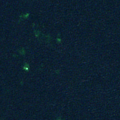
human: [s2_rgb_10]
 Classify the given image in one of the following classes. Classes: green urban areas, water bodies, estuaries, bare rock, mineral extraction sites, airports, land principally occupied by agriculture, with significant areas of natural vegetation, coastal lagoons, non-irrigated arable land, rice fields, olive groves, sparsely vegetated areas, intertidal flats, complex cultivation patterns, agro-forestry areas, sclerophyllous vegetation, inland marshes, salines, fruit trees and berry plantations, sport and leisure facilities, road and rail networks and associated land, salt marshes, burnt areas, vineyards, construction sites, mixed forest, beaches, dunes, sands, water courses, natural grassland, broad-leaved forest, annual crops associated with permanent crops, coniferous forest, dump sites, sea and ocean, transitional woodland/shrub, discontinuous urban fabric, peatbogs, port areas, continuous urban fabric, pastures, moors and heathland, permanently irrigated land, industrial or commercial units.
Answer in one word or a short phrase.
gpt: sea and ocean